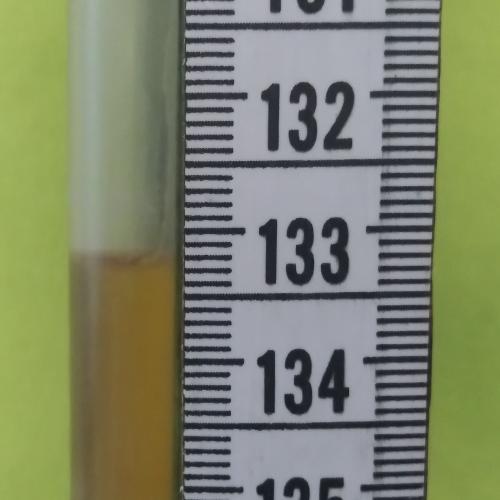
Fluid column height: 133.2 cm